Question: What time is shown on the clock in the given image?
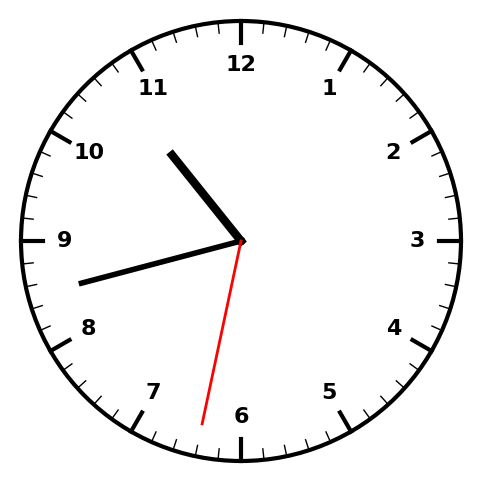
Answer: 10:42:32